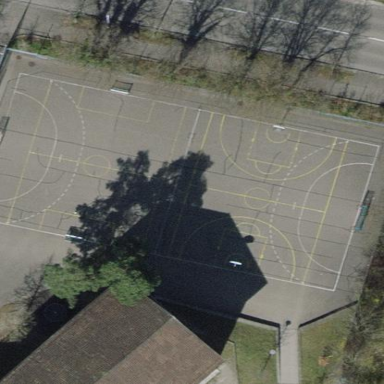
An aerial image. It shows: Asphalt pitch designed for multiple sports including soccer and basketball.